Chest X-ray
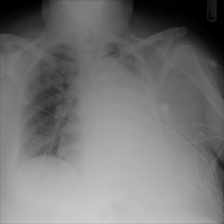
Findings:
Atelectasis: positive
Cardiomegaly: negative
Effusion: negative
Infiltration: negative
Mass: negative
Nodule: negative
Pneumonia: negative
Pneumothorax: negative
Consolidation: negative
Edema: negative
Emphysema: negative
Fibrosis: negative
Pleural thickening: negative
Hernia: negative